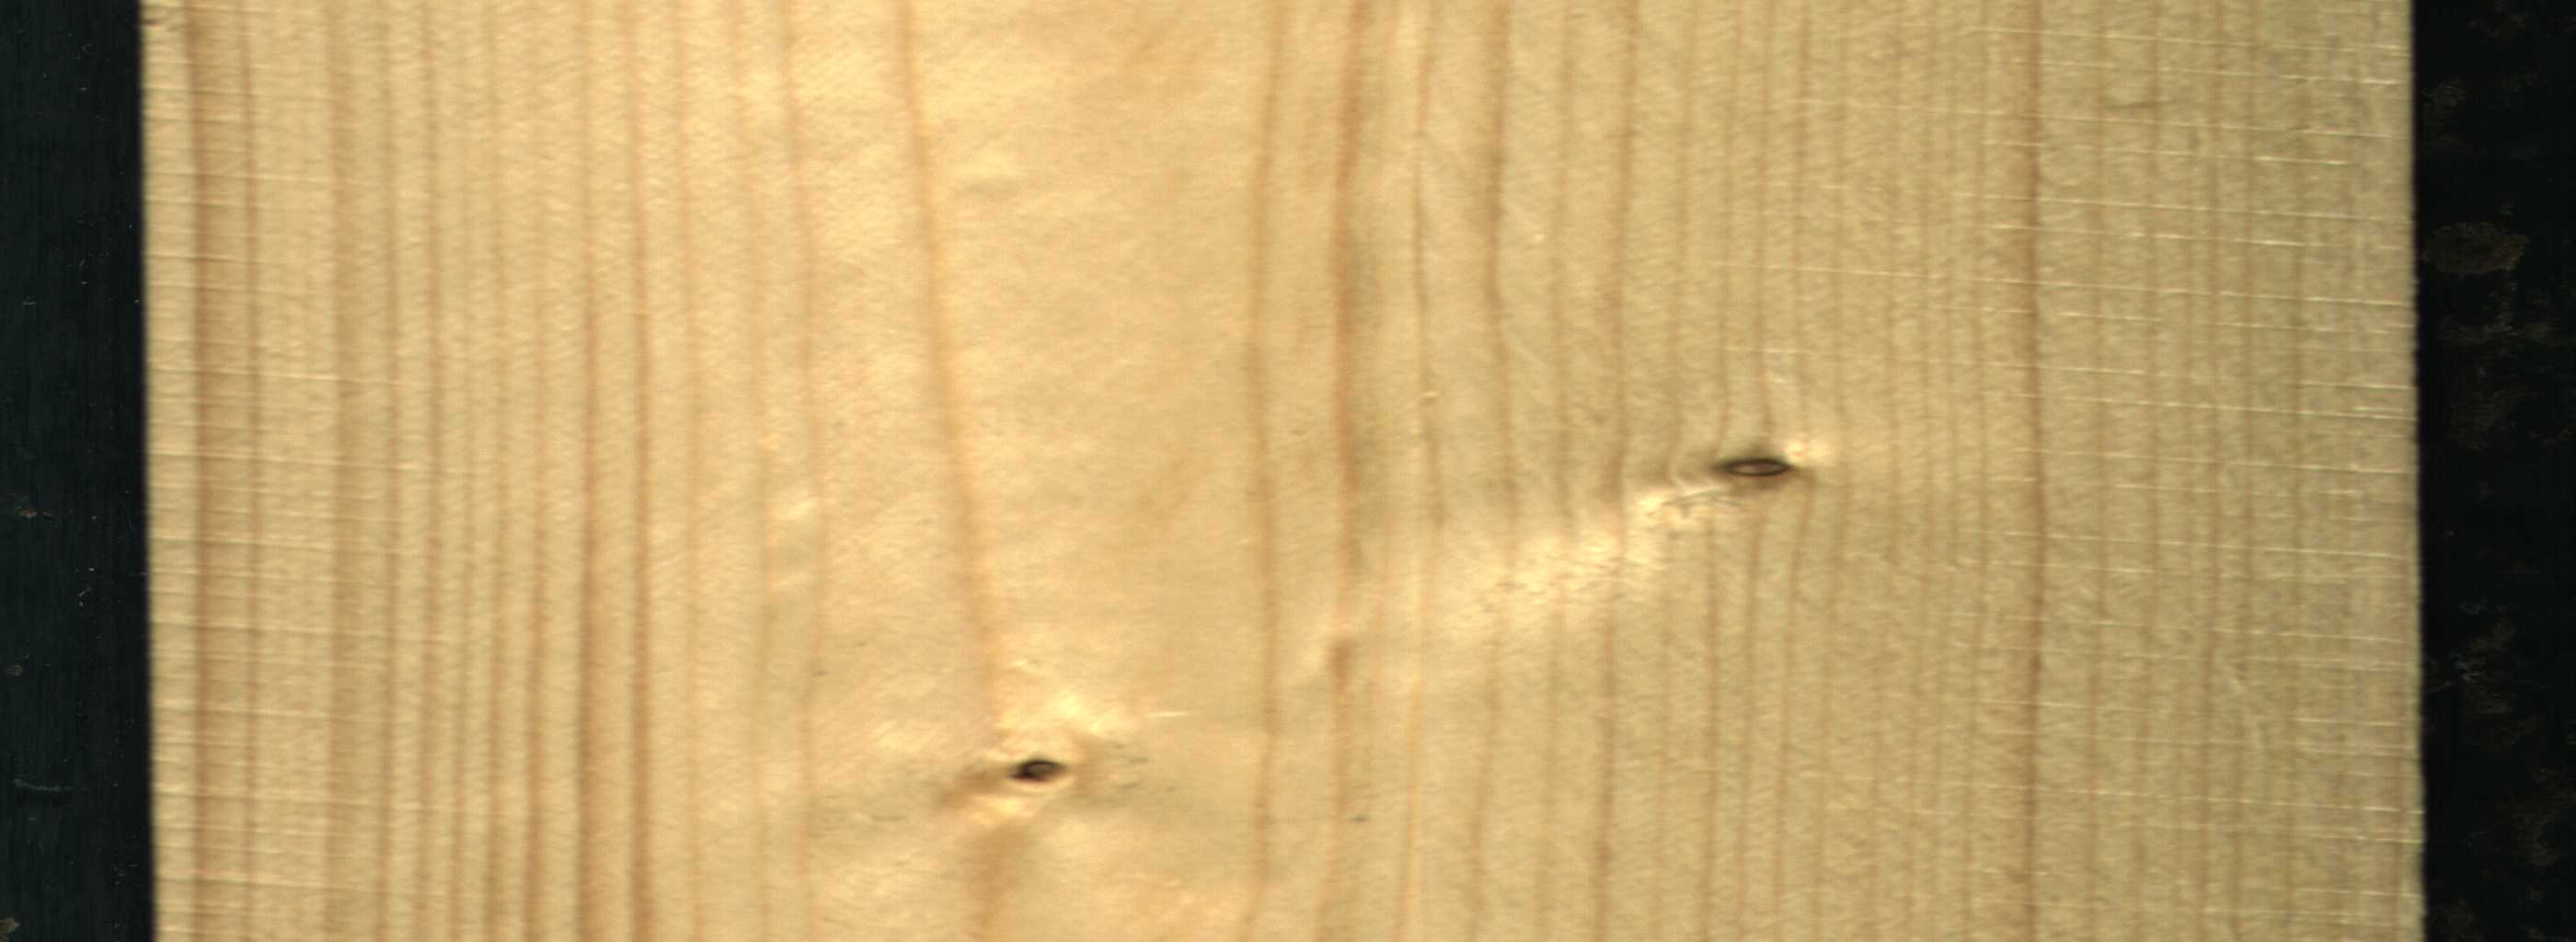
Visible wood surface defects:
Dead_Knot
Live_Knot